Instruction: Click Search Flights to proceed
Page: home
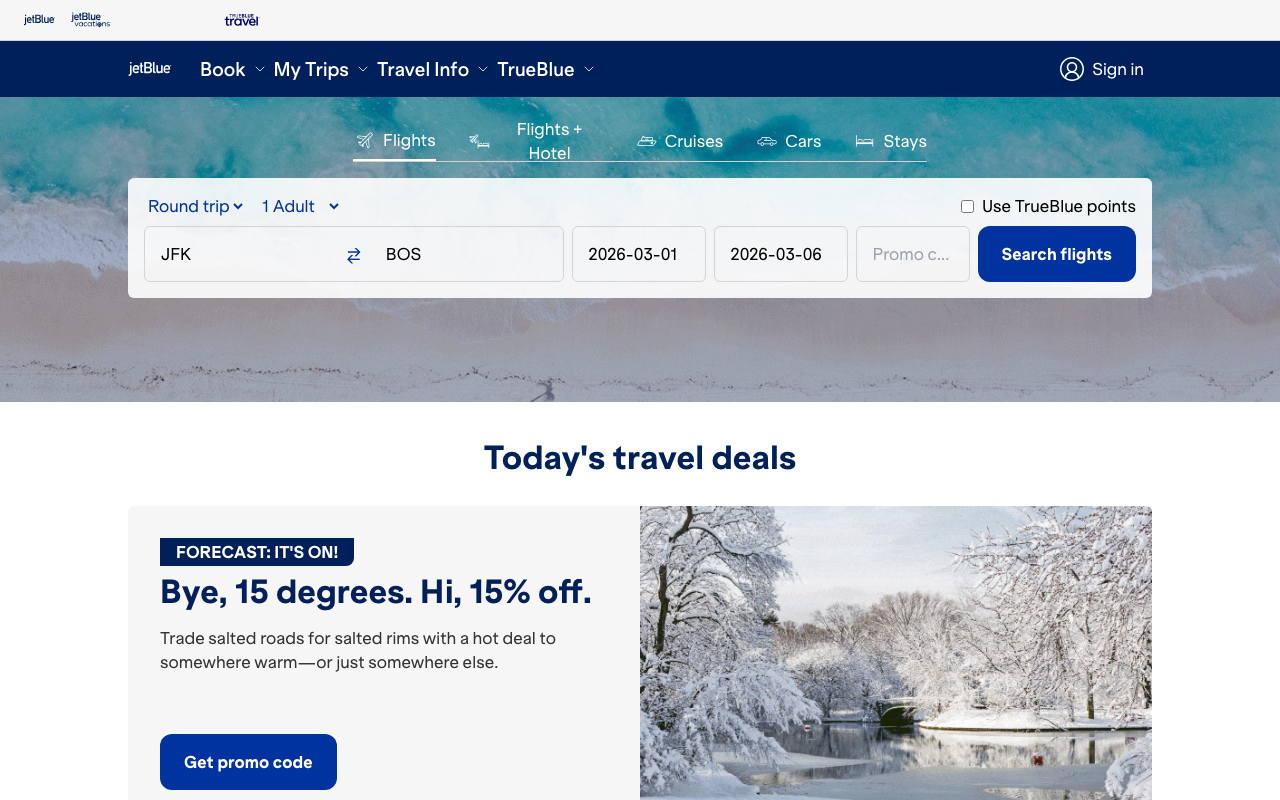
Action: click